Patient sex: M
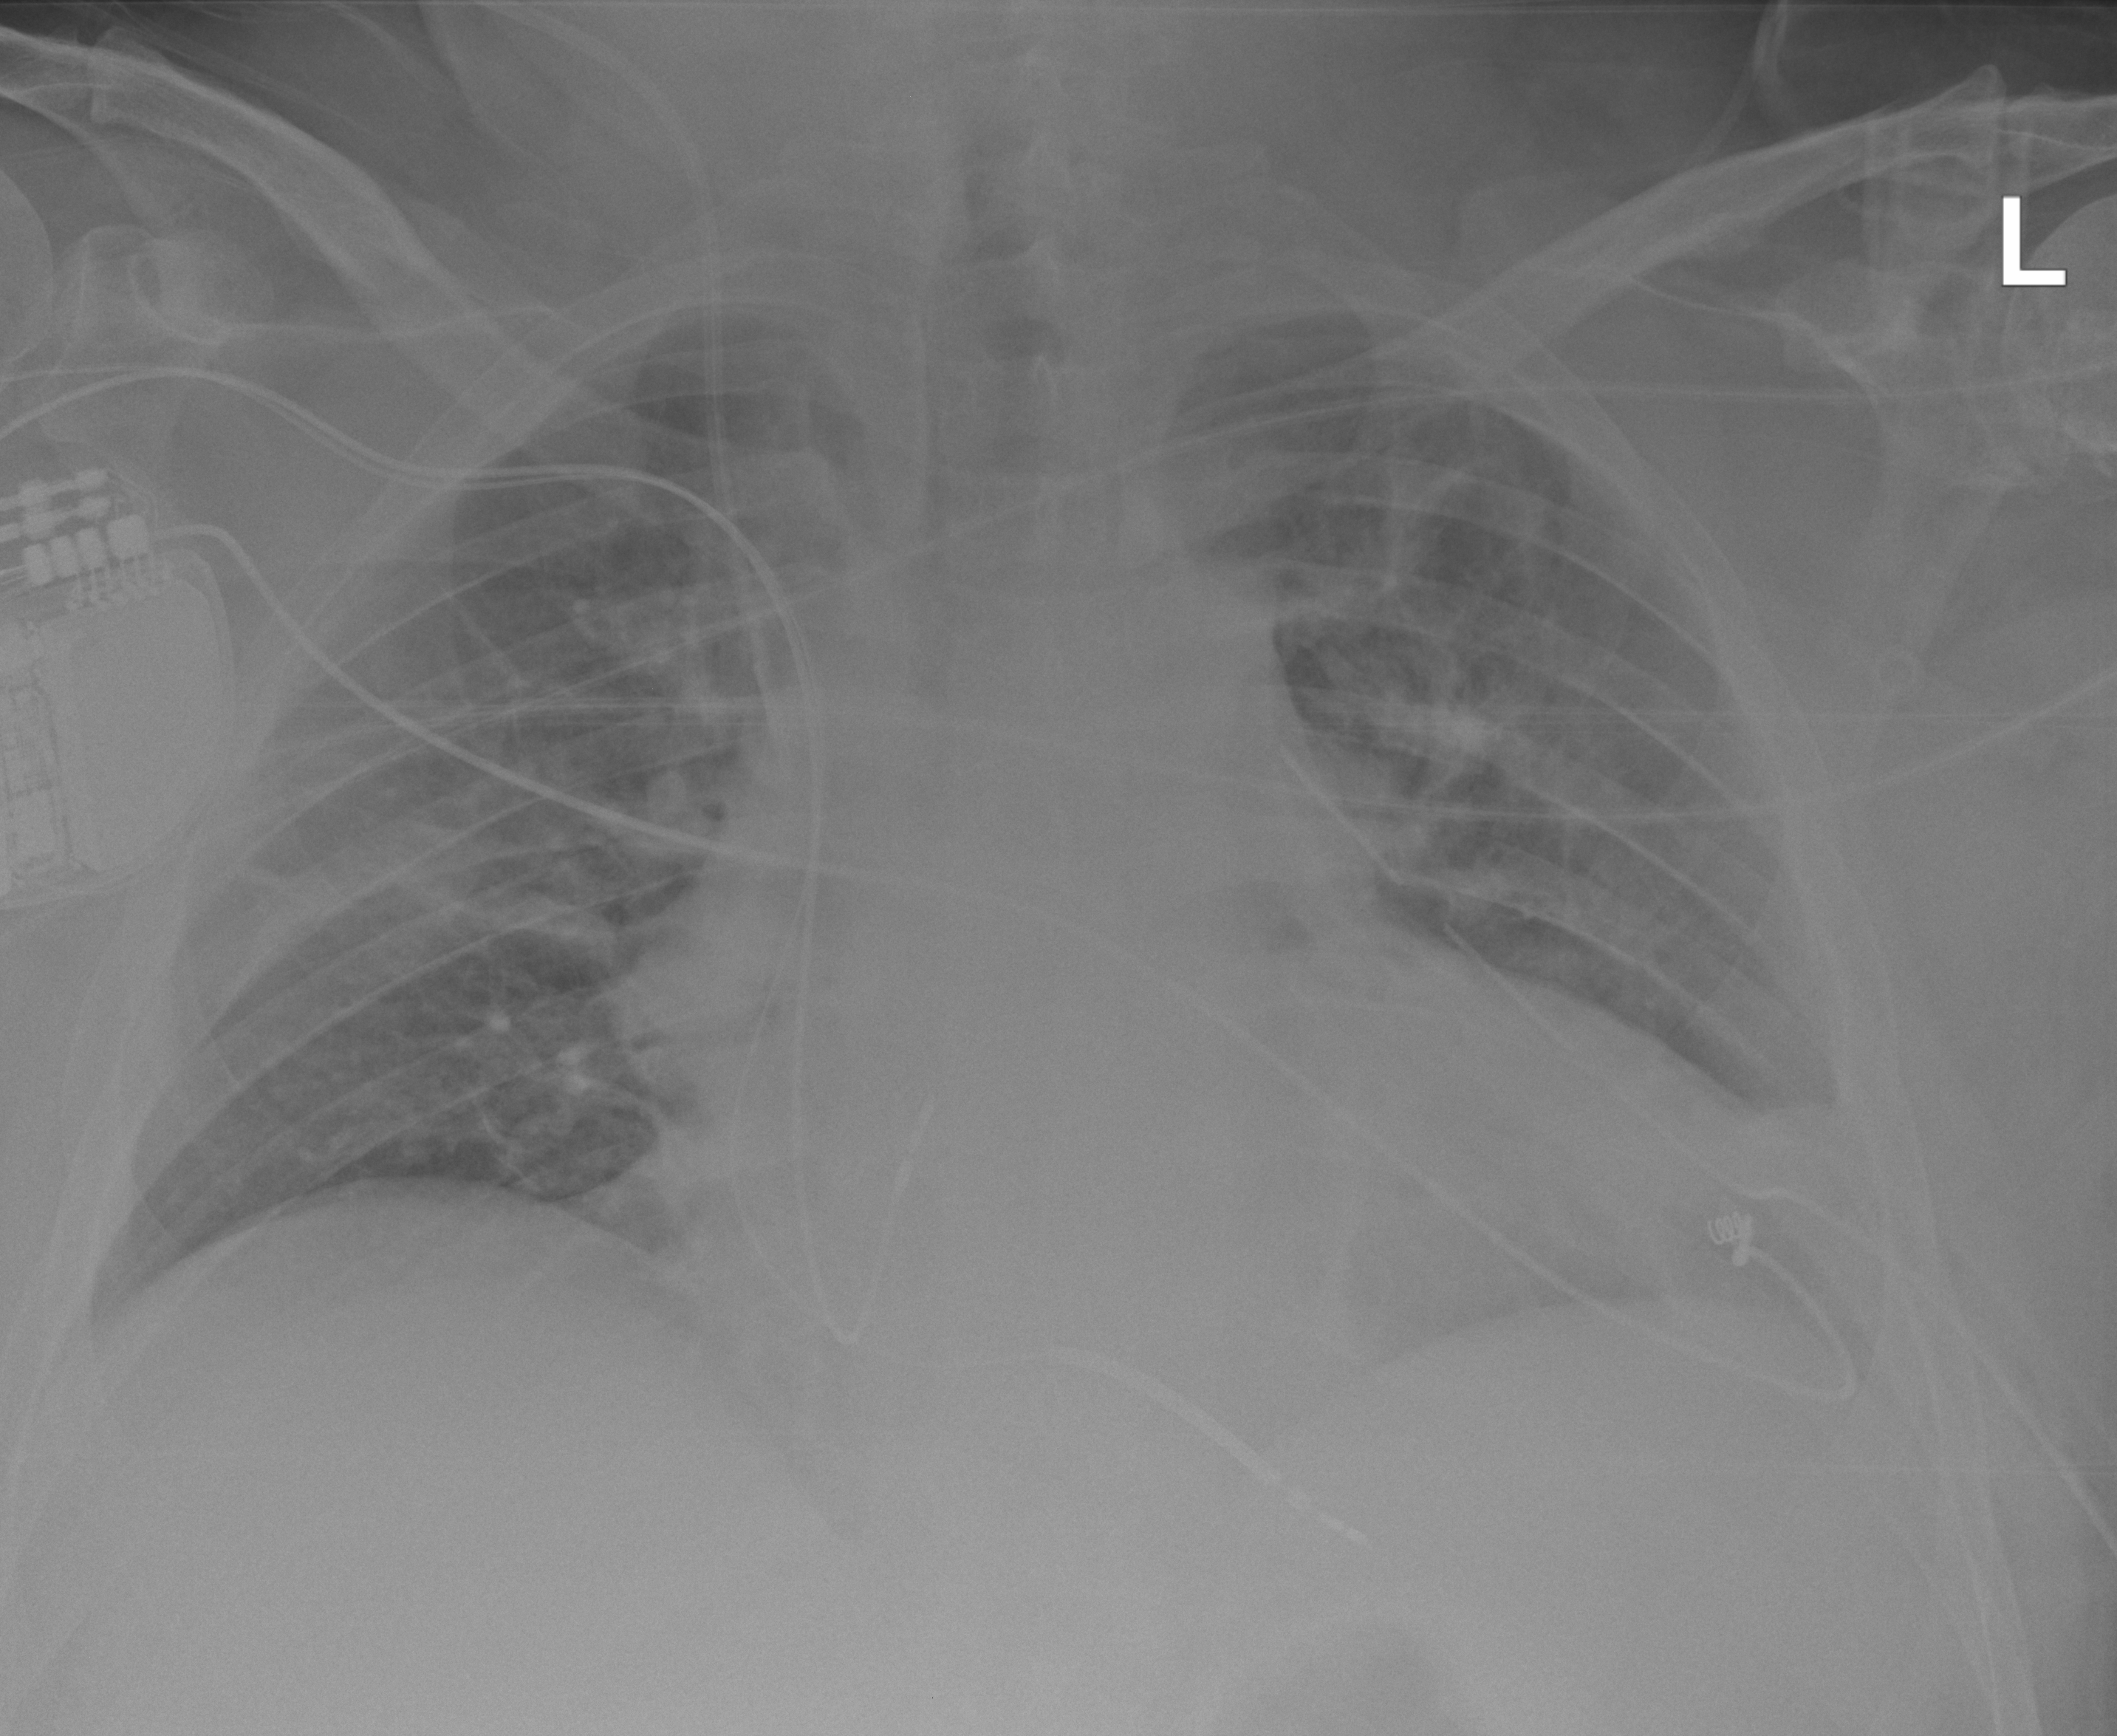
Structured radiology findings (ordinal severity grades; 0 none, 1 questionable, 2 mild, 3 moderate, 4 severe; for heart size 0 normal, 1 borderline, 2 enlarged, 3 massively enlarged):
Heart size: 2
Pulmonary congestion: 0
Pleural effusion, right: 0
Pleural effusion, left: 0
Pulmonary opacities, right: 0
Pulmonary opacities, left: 0
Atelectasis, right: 2
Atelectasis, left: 0